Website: lowes
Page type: review-order
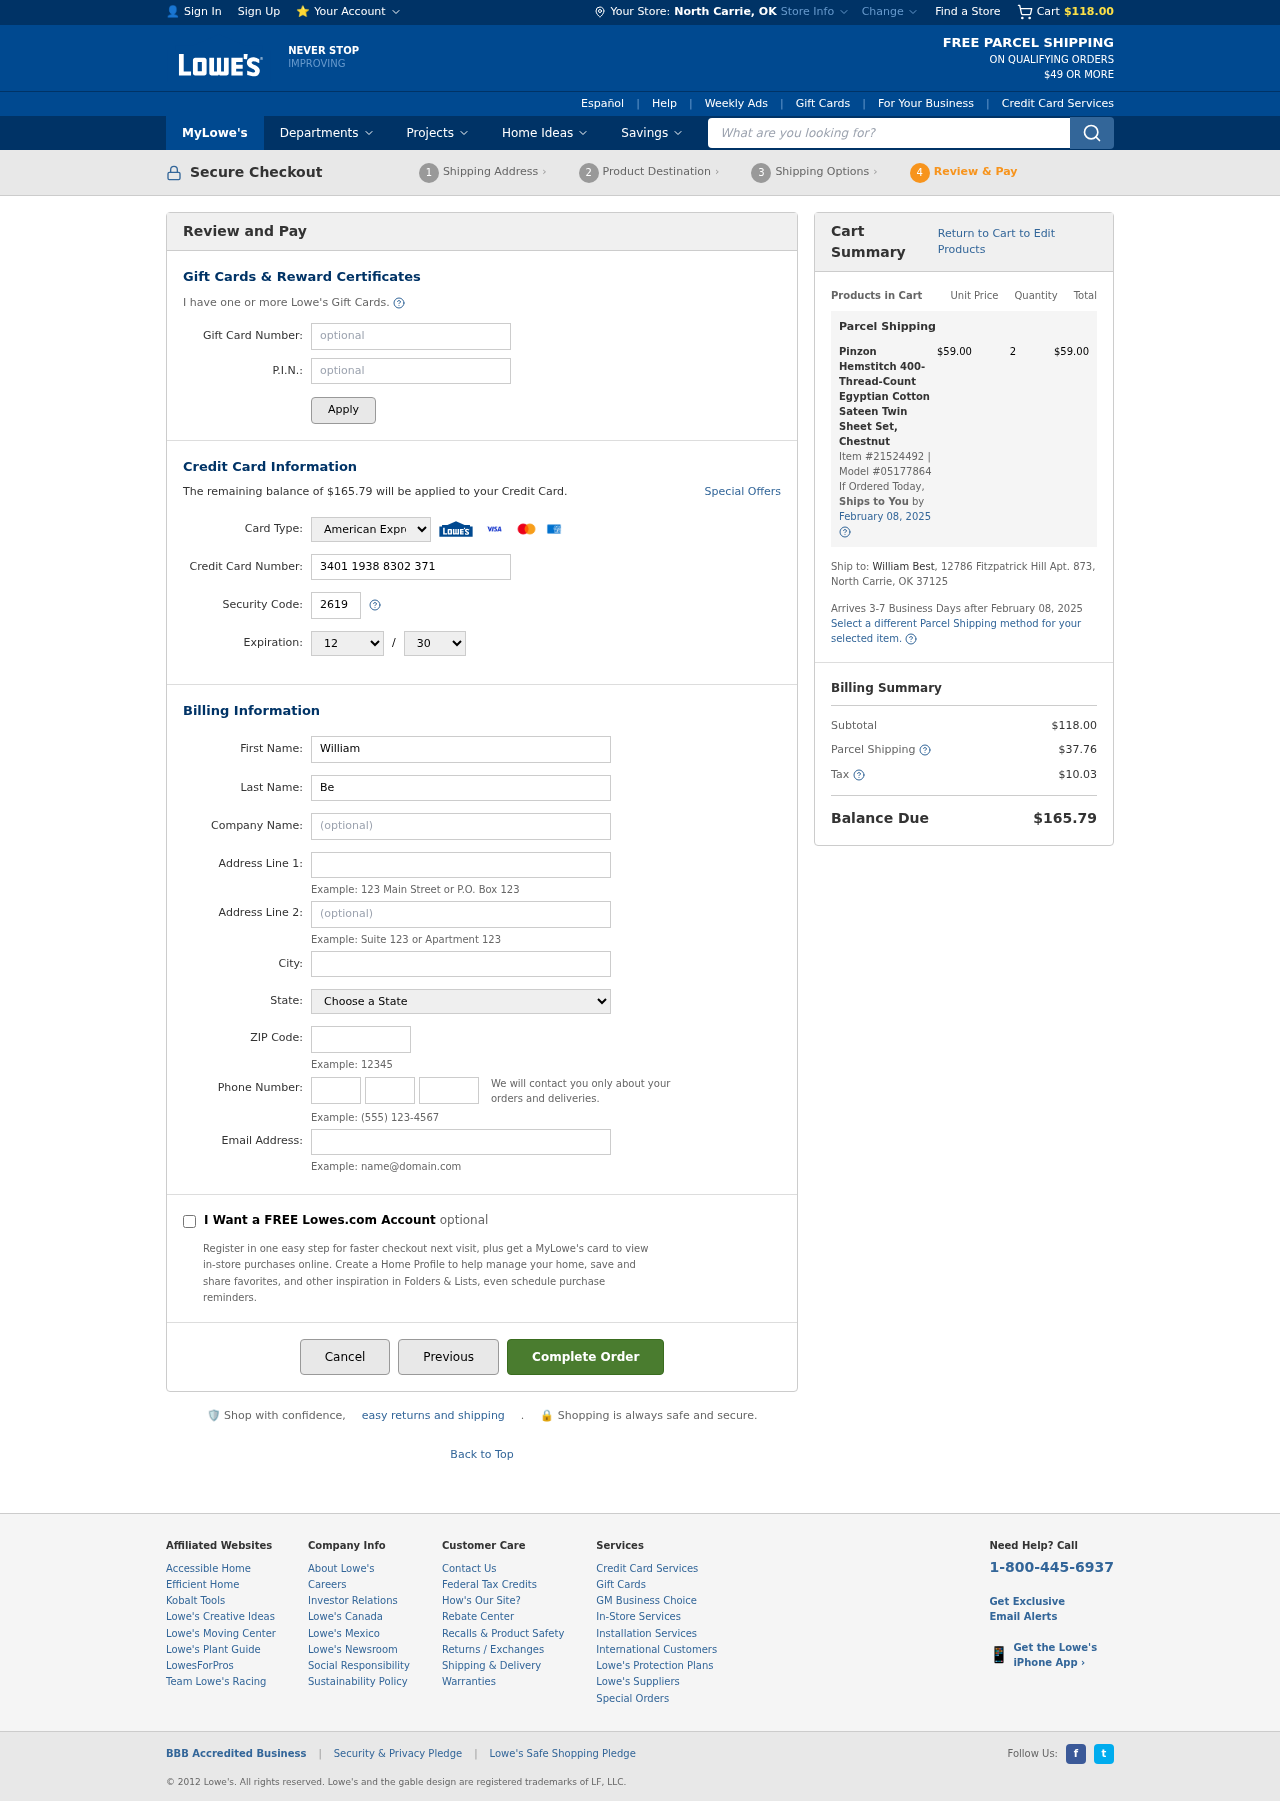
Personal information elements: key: PII_CARD_CVV
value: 2619
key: PII_CARD_EXPIRY_MONTH
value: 12
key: PII_CARD_EXPIRY_YEAR
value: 30
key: PII_CARD_NUMBER
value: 3401 1938 8302 371
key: PII_CARD_TYPE
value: American Express
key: PII_CITY
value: North Carrie
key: PII_CITY_STATE
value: North Carrie, OK
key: PII_EMAIL
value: william_best@hotmail.com
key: PII_FIRSTNAME
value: William
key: PII_LASTNAME
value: Best
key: PII_PHONE_AREA
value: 389
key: PII_PHONE_PREFIX
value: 810
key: PII_PHONE_SUFFIX
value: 0768
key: PII_POSTCODE
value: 37125
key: PII_STATE
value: Oklahoma
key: PII_STREET
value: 12786 Fitzpatrick Hill Apt. 873
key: PII_STREET2
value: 12786 Fitzpatrick Hill Apt. 873
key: PII_STREET2
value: Apt. 575
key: PII_FULLNAME2
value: William Best
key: PII_CITY_STATE_ZIP2
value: North Carrie, OK 37125
Product elements: key: PRODUCT1_NAME
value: Pinzon Hemstitch 400-Thread-Count Egyptian Cotton Sateen Twin Sheet Set, Chestnut
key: PRODUCT1_PRICE
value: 59
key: PRODUCT1_QUANTITY
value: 2
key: PRODUCT1_ITEM_NUMBER
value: Item #21524492
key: PRODUCT1_MODEL_NUMBER
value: Model #05177864
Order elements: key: ORDER_SUBTOTAL
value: $118.00
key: ORDER_BALANCE_DUE
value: $165.79
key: ORDER_SHIPPING_DATE
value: February 08, 2025
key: ORDER_ITEM_TOTAL
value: $59.00
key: ORDER_SHIPPING_DATE2
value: February 08, 2025
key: ORDER_SHIPPING_COST
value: $37.76
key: ORDER_TAX
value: $10.03
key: ORDER_TOTAL
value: $165.79
Search elements: key: HEADER_SEARCH
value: What are you looking for?